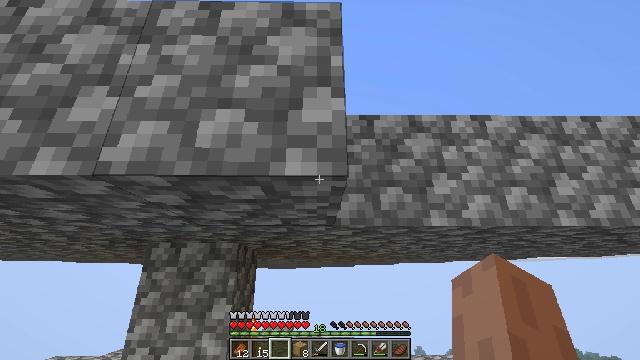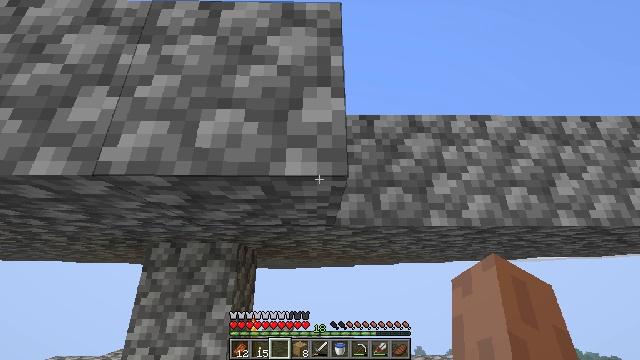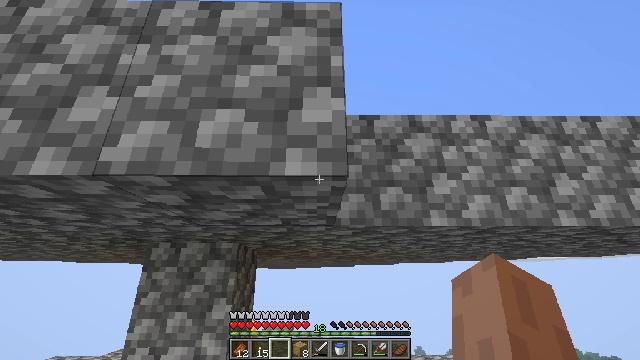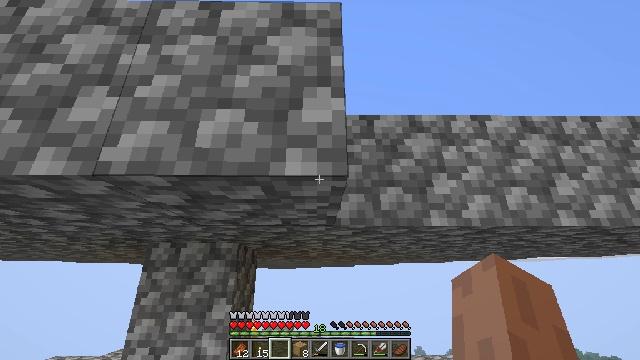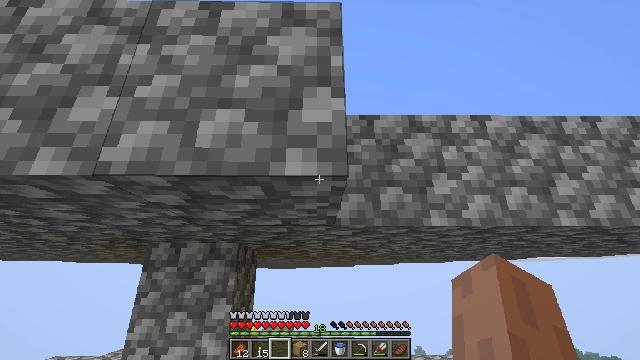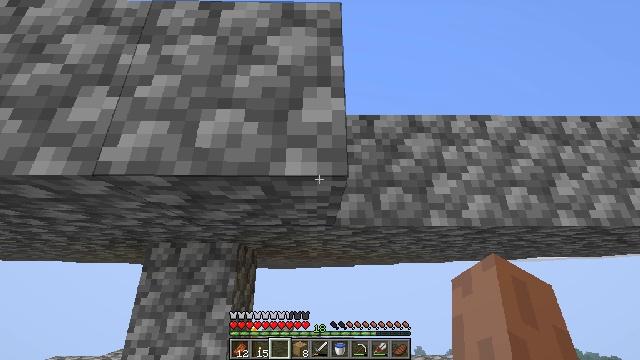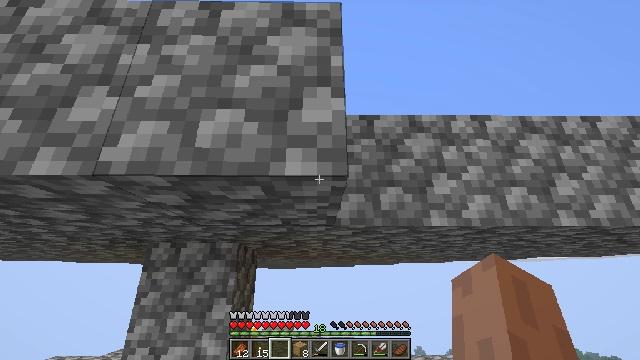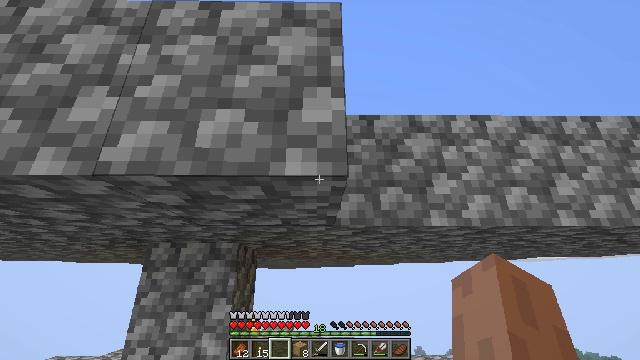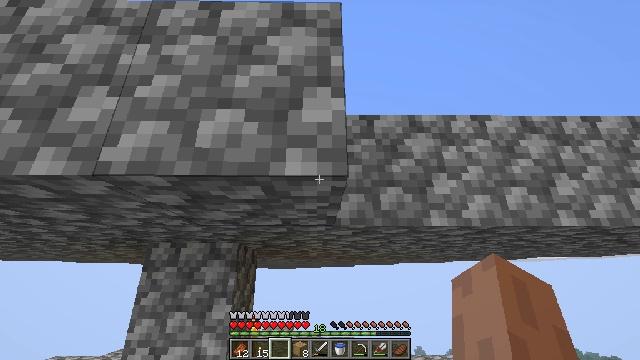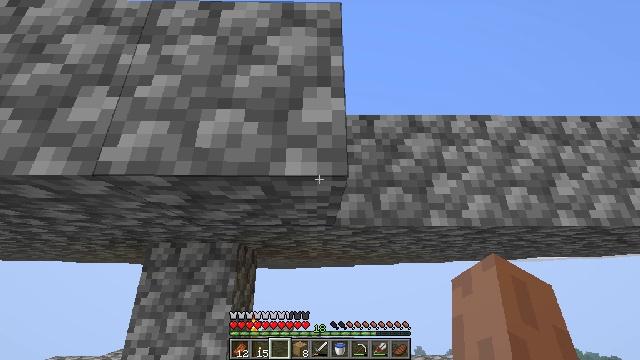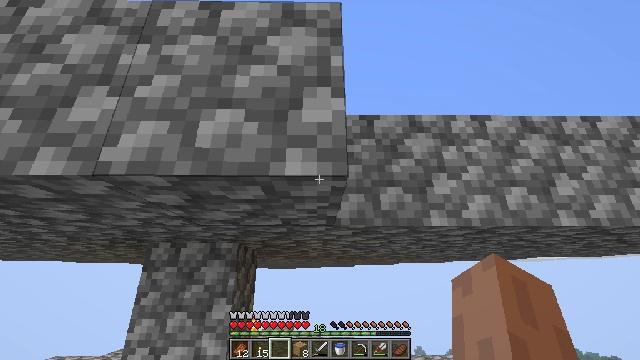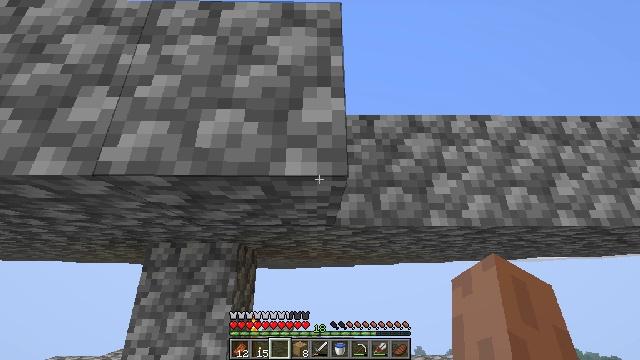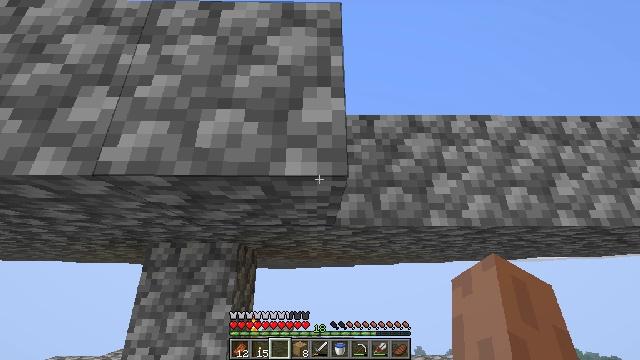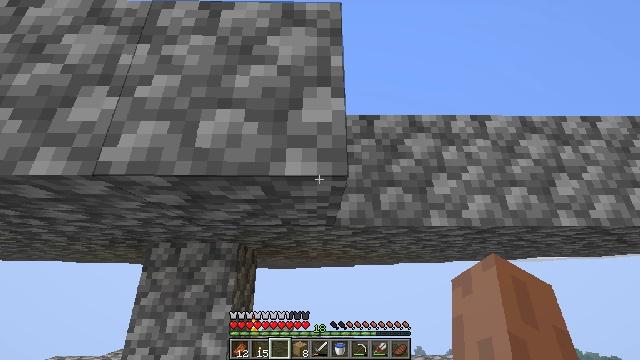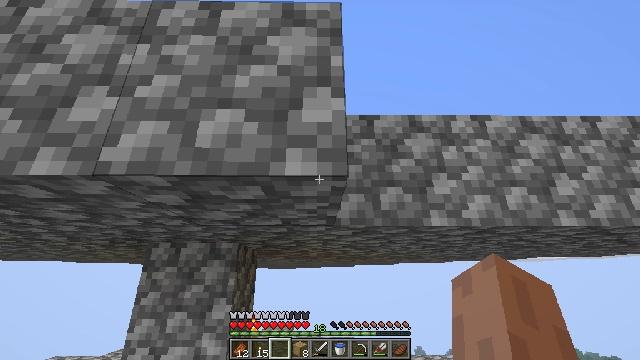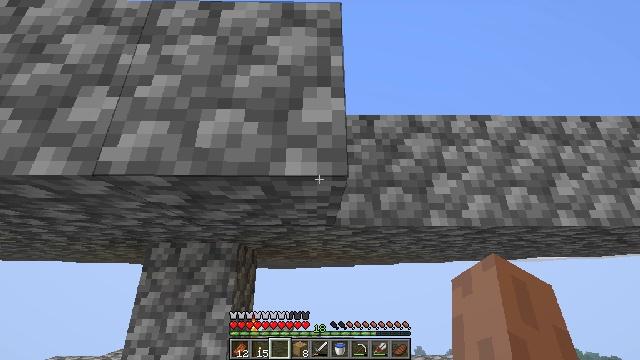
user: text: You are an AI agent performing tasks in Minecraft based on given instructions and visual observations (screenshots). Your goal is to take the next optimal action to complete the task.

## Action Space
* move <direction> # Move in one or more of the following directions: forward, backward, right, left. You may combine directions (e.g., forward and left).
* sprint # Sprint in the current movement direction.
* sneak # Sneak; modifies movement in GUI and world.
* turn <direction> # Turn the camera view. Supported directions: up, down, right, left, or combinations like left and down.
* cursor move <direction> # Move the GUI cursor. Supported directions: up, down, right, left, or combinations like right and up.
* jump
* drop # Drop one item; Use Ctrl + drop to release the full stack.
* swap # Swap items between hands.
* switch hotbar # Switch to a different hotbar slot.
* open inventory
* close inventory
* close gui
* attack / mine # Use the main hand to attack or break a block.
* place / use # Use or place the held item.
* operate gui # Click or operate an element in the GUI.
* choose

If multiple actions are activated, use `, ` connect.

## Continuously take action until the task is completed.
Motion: motion action
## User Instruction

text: Prepare cooked beef in the furnace.
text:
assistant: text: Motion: no_op
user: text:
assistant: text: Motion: no_op
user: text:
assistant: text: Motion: no_op
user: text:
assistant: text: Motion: no_op
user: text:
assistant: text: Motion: no_op
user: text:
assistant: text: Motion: no_op
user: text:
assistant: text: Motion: no_op
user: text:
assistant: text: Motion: no_op
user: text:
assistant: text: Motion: no_op
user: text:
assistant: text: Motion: no_op
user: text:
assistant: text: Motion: no_op
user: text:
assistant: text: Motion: no_op
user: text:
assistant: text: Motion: no_op
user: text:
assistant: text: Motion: no_op
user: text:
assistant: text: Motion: no_op
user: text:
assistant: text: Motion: no_op
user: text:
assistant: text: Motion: no_op
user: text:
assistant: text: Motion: no_op
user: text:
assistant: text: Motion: no_op
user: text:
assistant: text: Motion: no_op
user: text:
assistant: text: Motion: no_op
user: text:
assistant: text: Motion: no_op
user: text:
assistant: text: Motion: no_op
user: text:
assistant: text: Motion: no_op
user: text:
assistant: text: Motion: no_op
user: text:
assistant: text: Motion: no_op
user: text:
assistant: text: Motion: no_op
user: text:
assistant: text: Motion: no_op
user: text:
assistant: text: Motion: no_op
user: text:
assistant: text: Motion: no_op